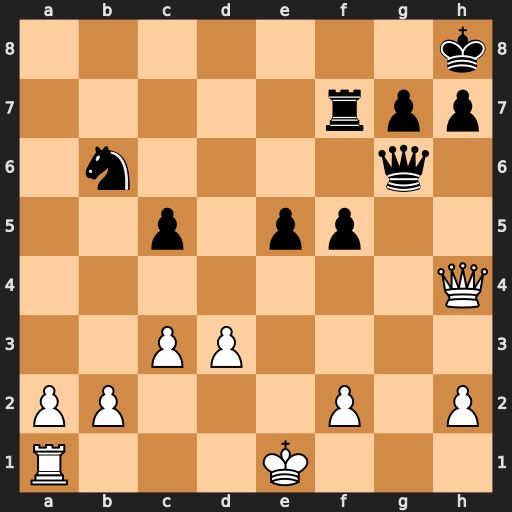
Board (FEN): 7k/5rpp/1n4q1/2p1pp2/7Q/2PP4/PP3P1P/R3K3
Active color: w
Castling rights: Q
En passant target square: -
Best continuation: Qd8+ Rf8 Qxf8#